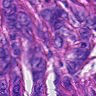
Metastatic tissue present: yes